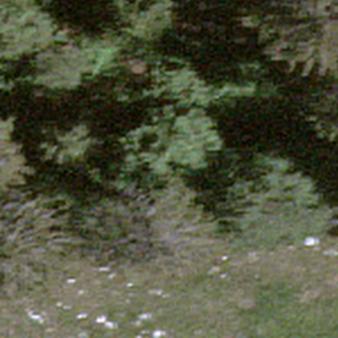
Label: other